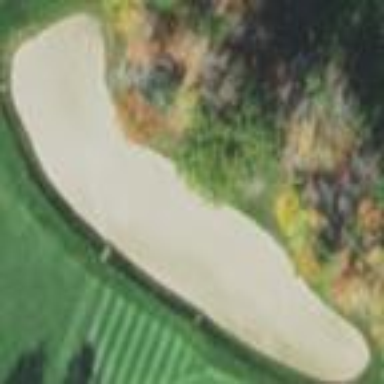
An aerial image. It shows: Bunker on golf course.